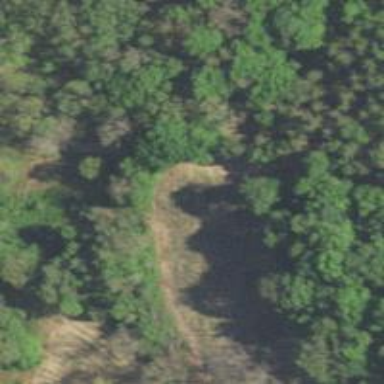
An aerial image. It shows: Abandoned historic railway spur.